Interaction volume radius: 5 \u00c5
Interaction volume height: 25 \u00c5
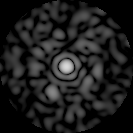
Disorder parameter: 0.8757